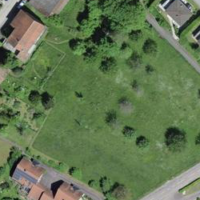
EUNIS habitat code: 55
Species observed at this site:
Primula veris